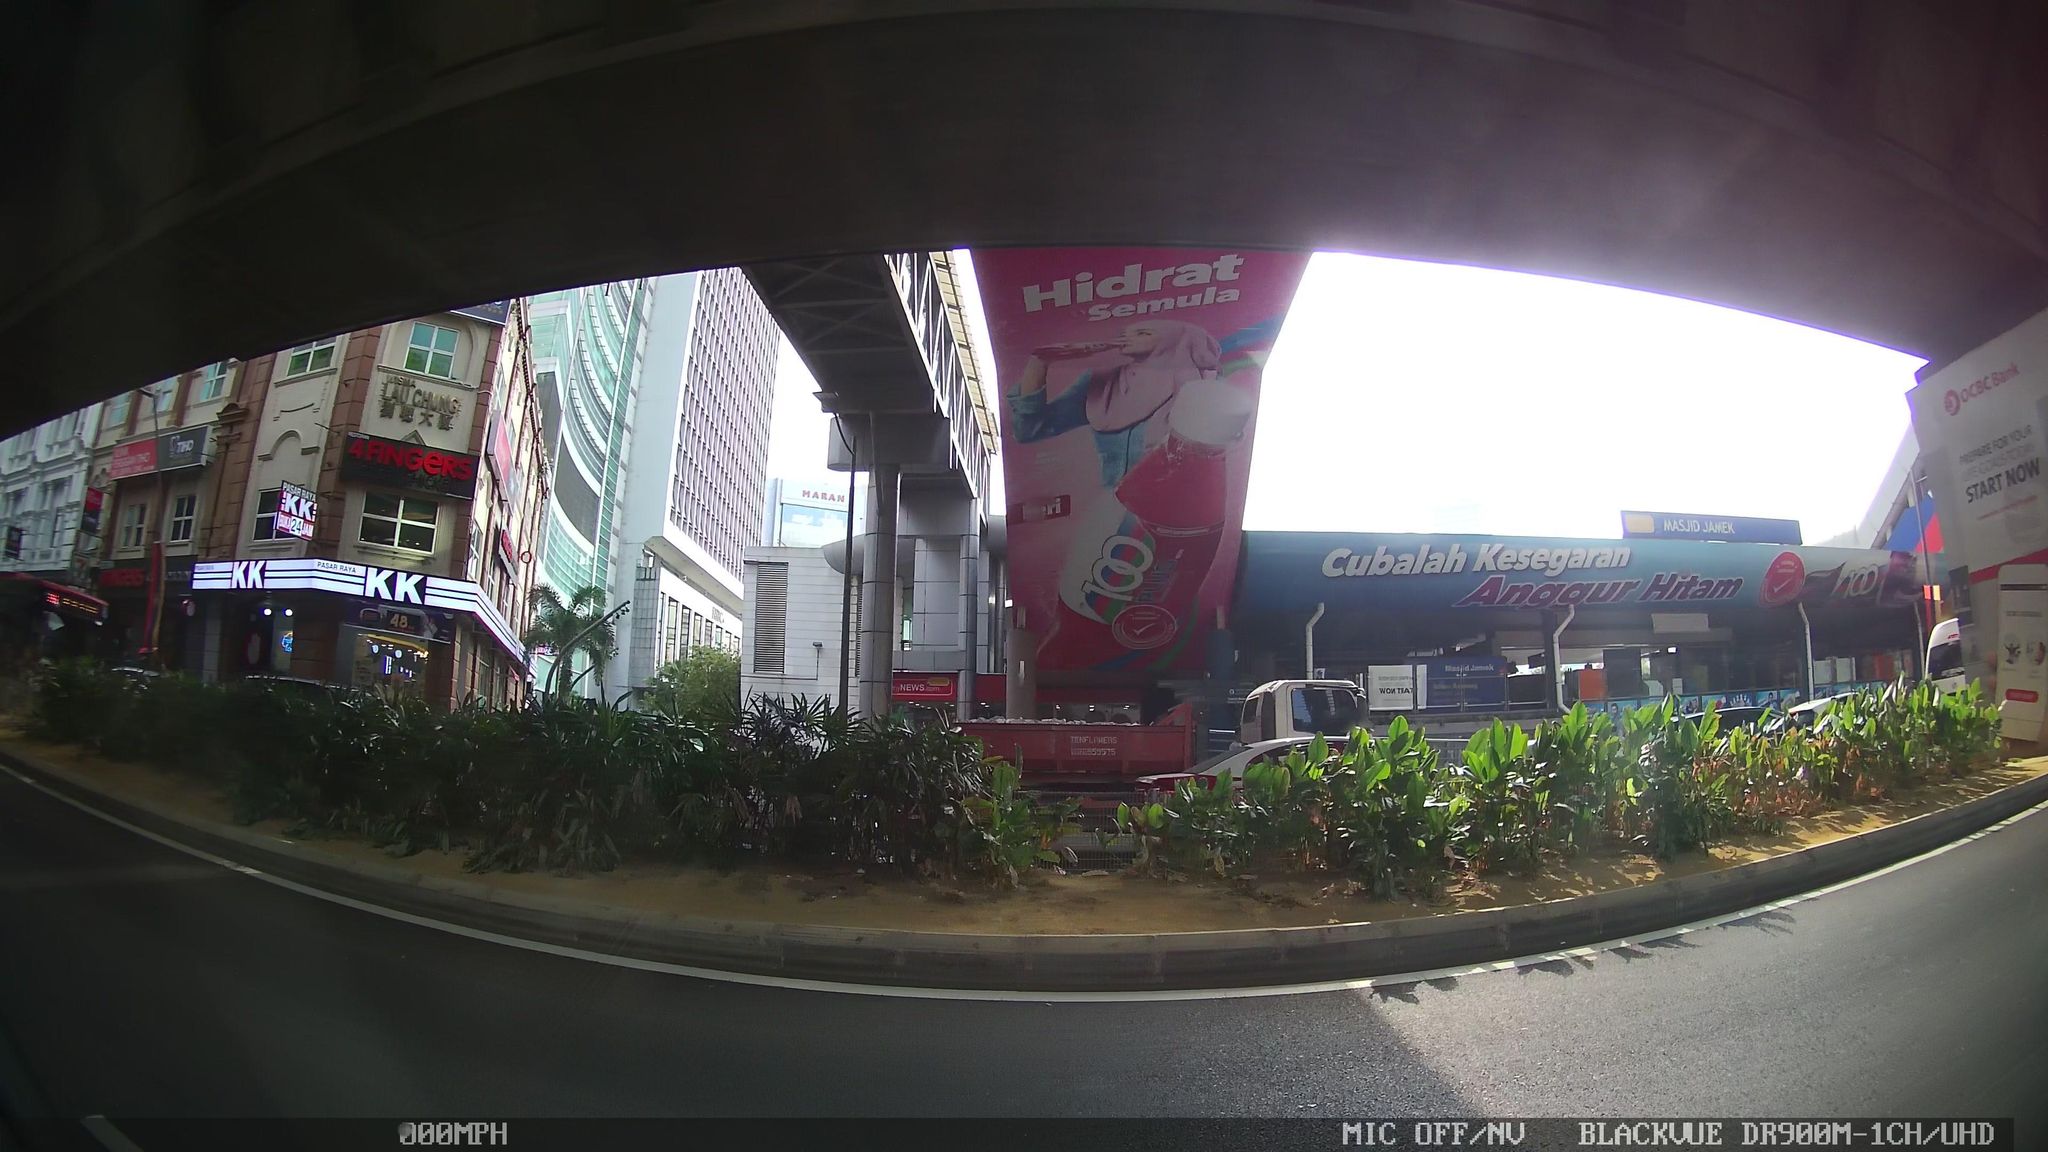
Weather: rainy
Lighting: day
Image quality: good
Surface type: driving surface
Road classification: footway, steps, corridor
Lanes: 2
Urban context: urban centre
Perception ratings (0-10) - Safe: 1.12, Lively: 6.59, Beautiful: 5.71, Boring: 2.27, Depressing: 6.1, Wealthy: 3.66